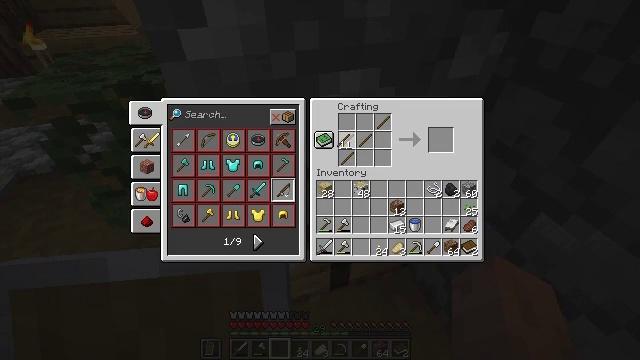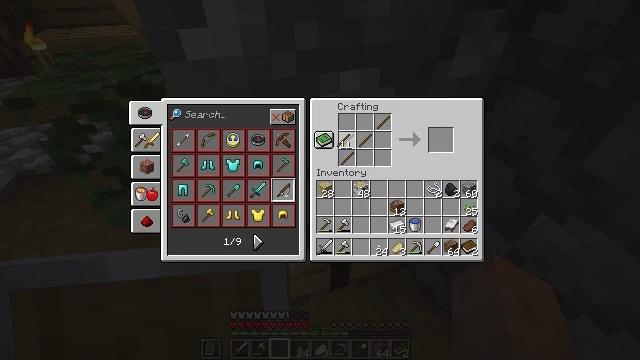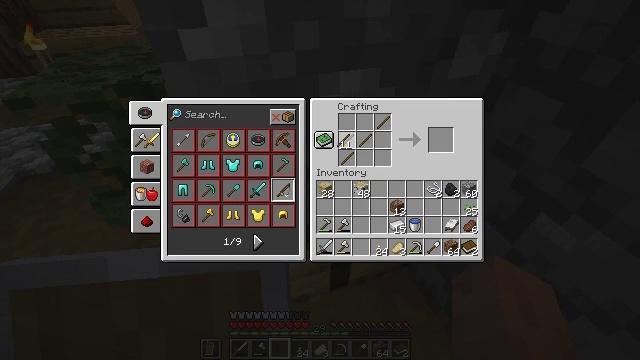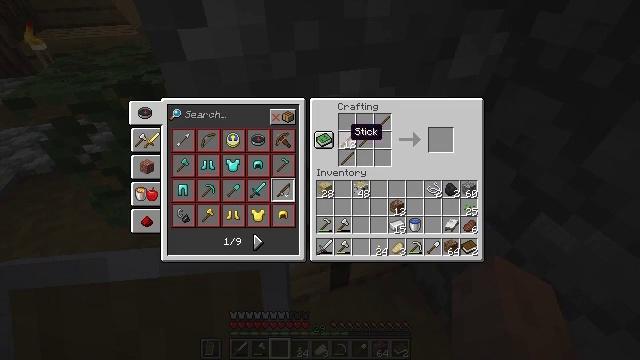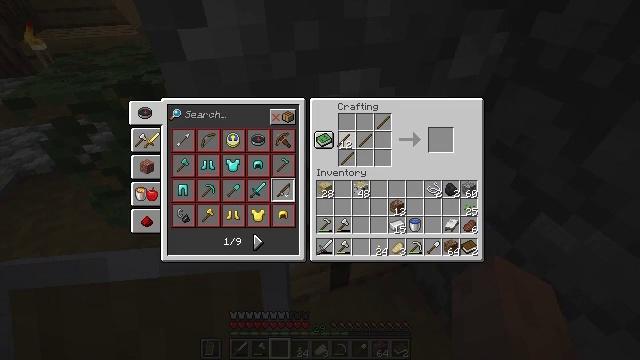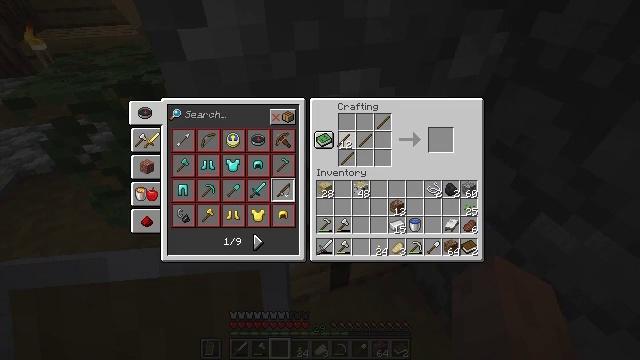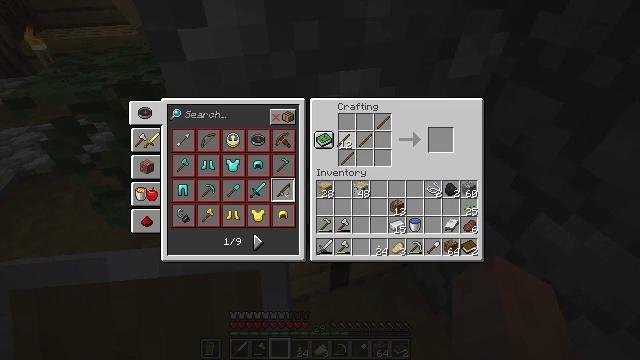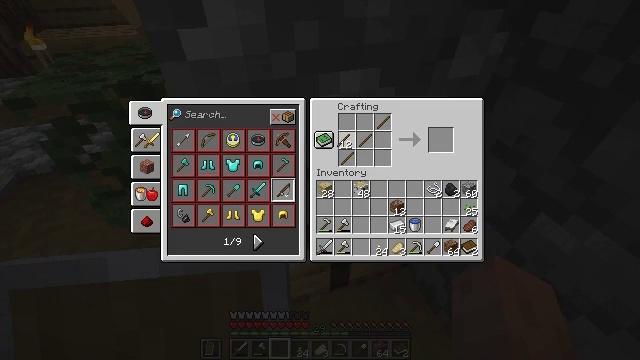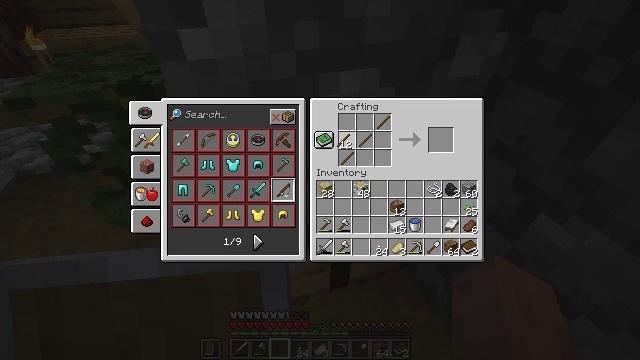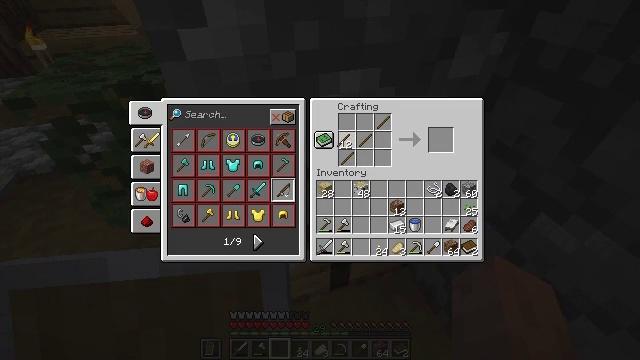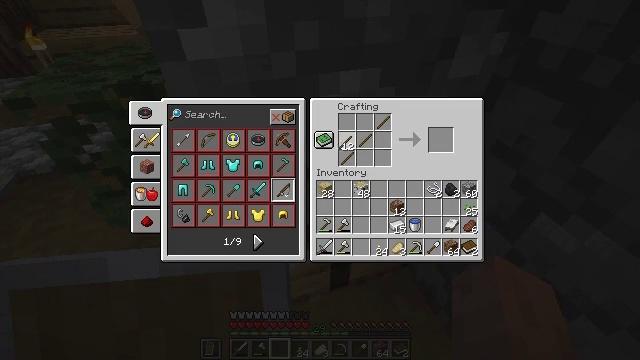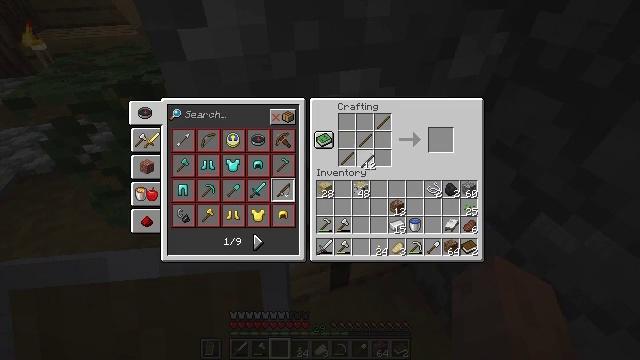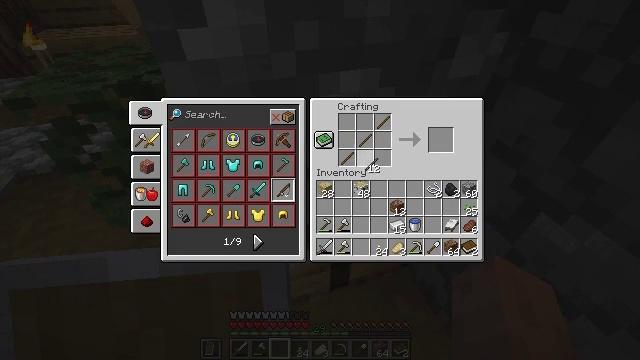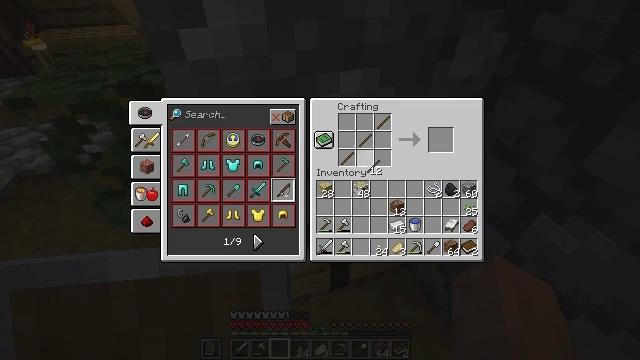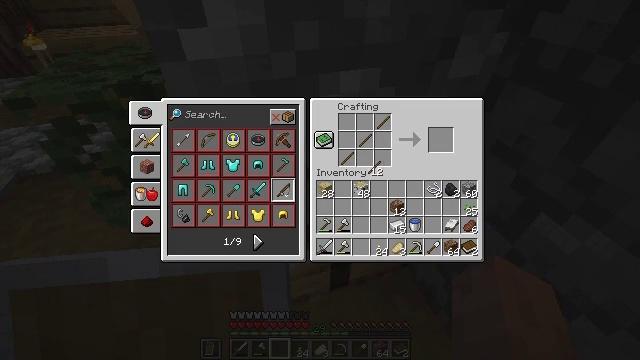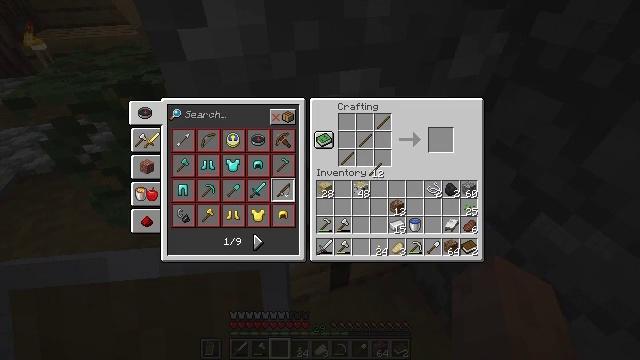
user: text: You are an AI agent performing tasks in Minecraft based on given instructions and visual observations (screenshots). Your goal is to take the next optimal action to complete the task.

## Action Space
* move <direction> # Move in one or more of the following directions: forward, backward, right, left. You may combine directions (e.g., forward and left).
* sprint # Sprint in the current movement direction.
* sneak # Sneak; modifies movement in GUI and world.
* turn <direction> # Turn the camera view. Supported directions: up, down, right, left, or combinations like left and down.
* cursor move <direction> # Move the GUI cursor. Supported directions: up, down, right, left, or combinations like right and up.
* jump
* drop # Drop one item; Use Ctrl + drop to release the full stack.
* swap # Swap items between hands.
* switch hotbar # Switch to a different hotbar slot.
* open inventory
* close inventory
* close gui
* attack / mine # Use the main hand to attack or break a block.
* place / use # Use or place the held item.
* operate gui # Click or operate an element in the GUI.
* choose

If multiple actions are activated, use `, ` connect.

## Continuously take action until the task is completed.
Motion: motion action
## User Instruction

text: Create a fishing rod with crafting materials.
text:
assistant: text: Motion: operate gui
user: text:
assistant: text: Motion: operate gui
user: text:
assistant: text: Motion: no_op
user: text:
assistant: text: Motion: operate gui
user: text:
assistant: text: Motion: operate gui
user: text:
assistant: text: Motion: no_op
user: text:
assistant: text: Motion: no_op
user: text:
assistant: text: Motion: no_op
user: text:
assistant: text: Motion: no_op
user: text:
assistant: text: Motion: no_op
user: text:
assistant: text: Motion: cursor move right and down
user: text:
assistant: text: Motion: no_op
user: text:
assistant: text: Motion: no_op
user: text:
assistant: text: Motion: no_op
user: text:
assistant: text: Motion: no_op
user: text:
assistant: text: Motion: no_op
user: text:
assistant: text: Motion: cursor move down
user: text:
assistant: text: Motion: no_op
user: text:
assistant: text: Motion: no_op
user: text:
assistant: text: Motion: no_op
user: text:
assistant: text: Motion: no_op
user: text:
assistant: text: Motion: operate gui
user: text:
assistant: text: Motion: operate gui
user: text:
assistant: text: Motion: no_op
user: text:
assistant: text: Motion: no_op
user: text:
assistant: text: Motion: no_op
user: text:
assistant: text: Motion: no_op
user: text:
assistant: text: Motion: no_op
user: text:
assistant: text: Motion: cursor move right
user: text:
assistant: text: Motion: cursor move right